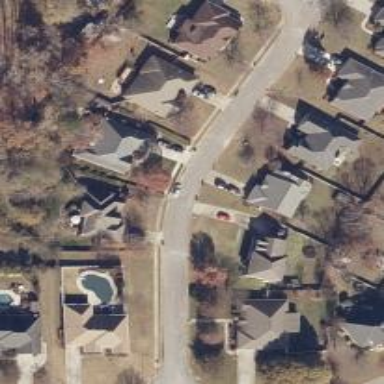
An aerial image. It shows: Residential road with sidewalk on the left side.